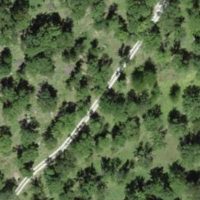
EUNIS habitat code: 24
Species observed at this site:
Corvus corax